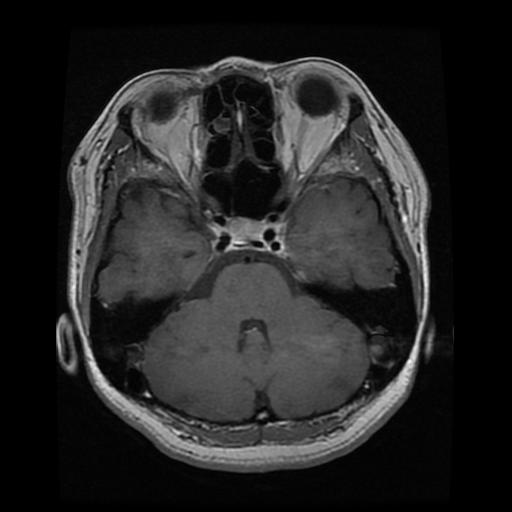
Label: pituitary